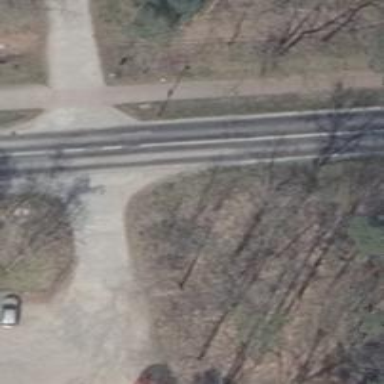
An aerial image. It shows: Secondary road with asphalt surface.